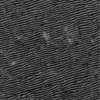
Label: not_dusty